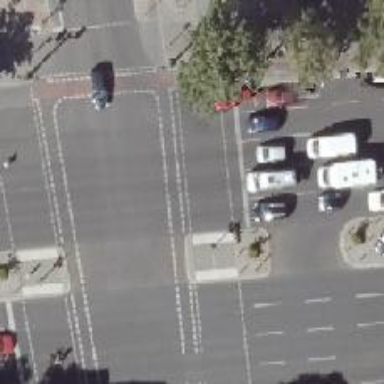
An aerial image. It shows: Traffic island located on footway.